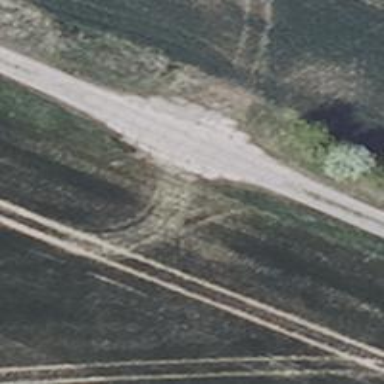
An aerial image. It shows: Passing place on the road.